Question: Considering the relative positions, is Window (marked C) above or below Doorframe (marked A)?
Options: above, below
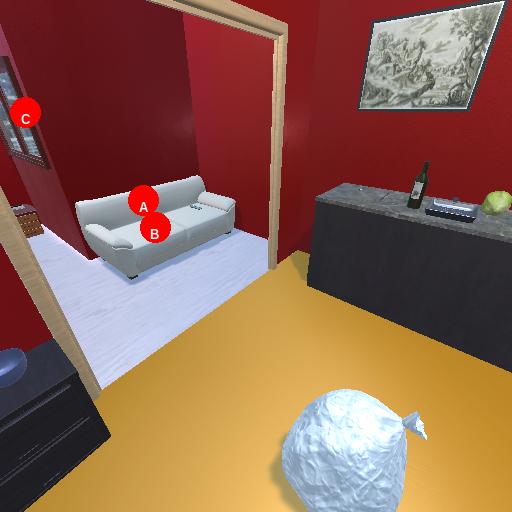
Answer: above